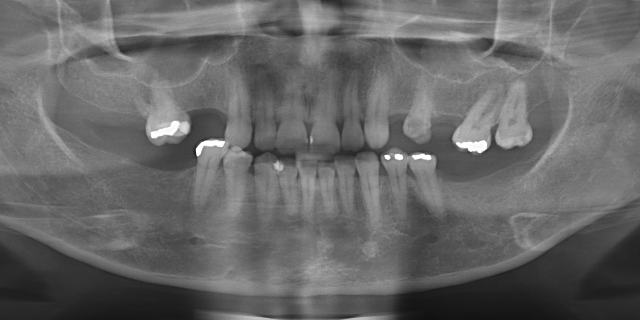
adult